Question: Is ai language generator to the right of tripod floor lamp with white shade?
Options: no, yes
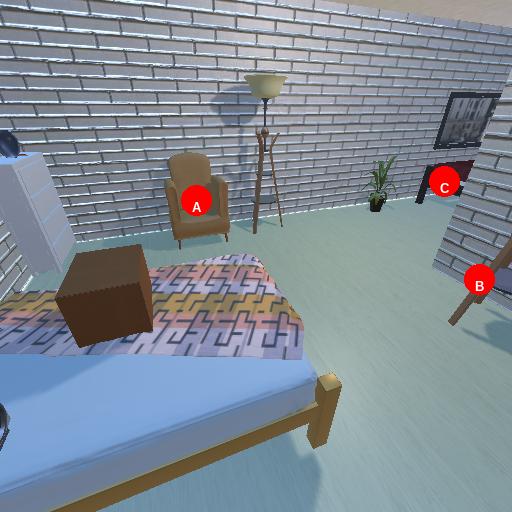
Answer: no